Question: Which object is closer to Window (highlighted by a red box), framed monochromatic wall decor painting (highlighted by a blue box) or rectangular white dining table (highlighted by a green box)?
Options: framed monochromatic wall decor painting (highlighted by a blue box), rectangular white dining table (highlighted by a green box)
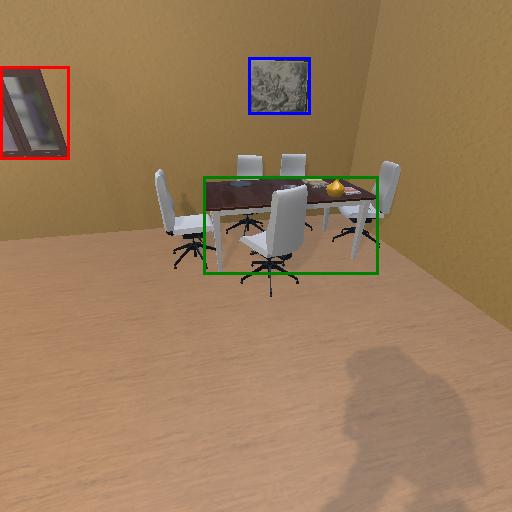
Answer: framed monochromatic wall decor painting (highlighted by a blue box)